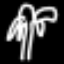
Label: palm tree